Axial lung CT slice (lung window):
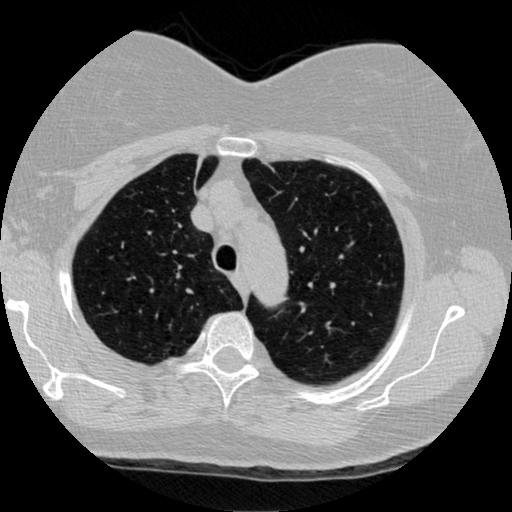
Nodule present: no